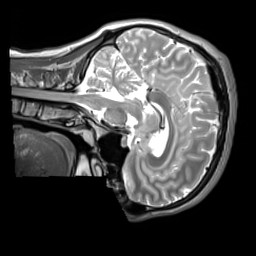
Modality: T2w
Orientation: sagittal
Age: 19
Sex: male
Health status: ill
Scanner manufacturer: siemens
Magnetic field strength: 3 T
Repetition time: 2.8 s
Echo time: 0.326 s